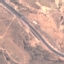
Land use / land cover: Highway